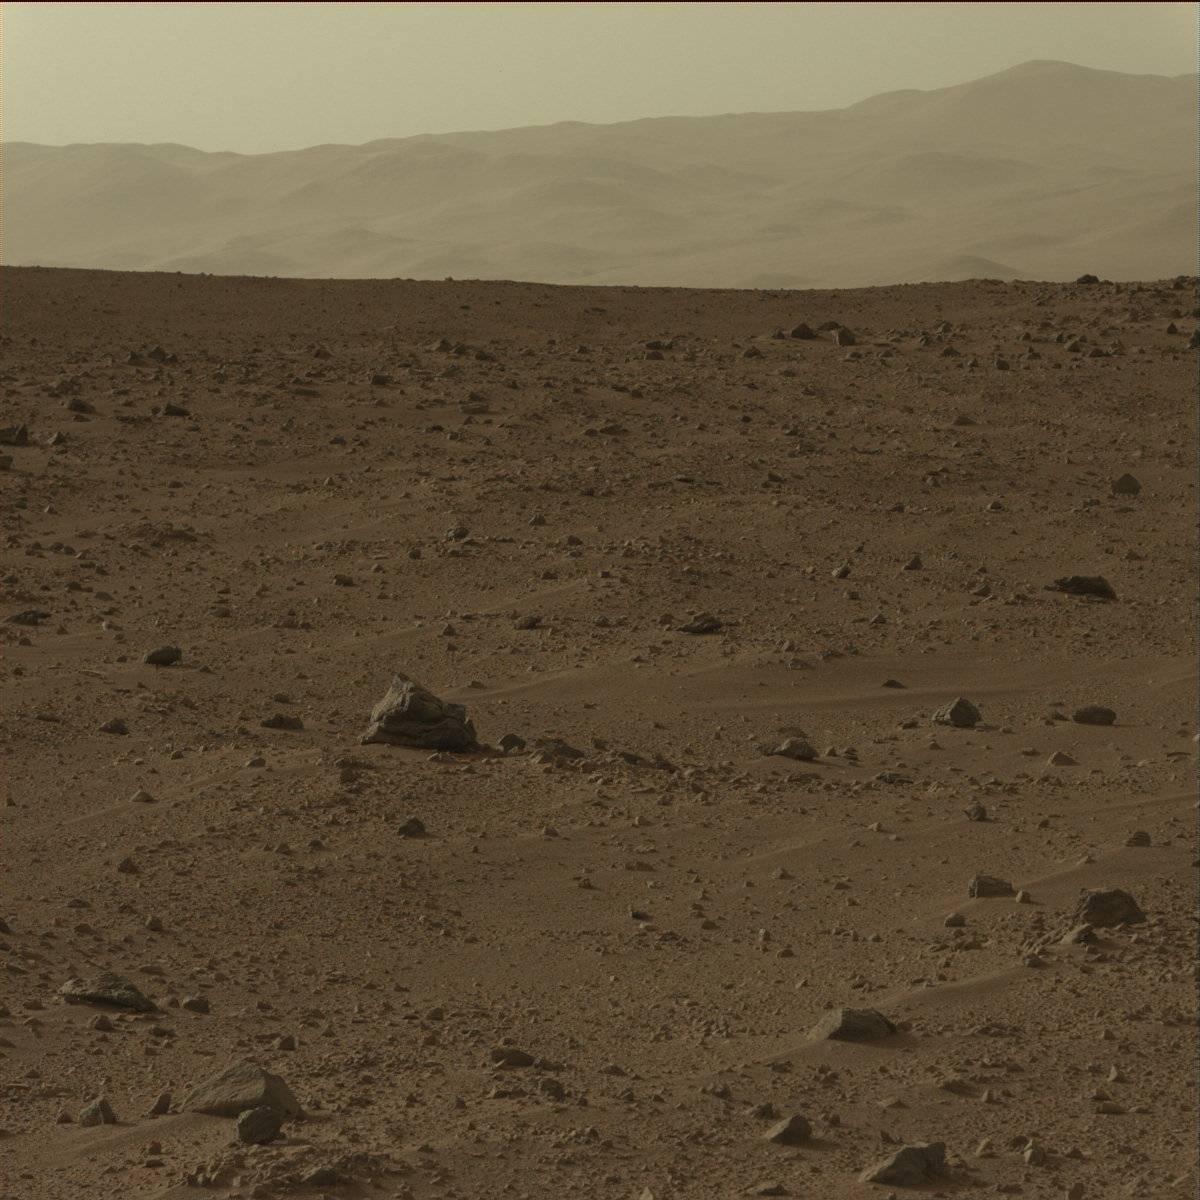
Terrain classes present: Bedrock, Ridge, Rock, Sand / Soil, Sky